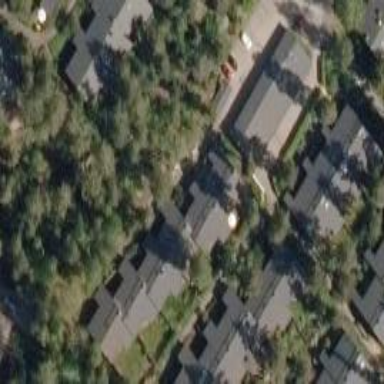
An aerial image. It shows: Residential building with terrace.